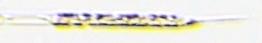
Label: Rhizosolenia